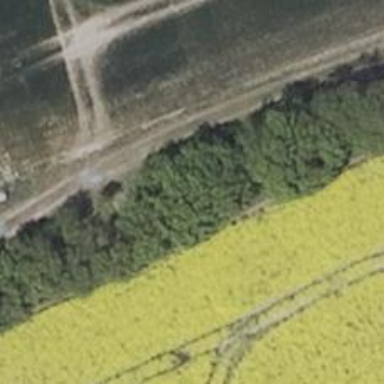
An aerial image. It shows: Row of deciduous broadleaved trees.